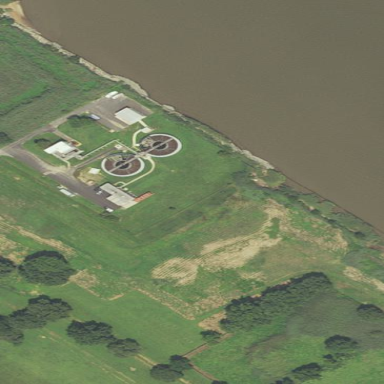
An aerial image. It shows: Wastewater plant.